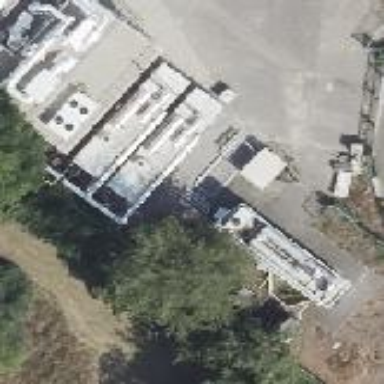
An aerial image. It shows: White industrial building with flat roof.